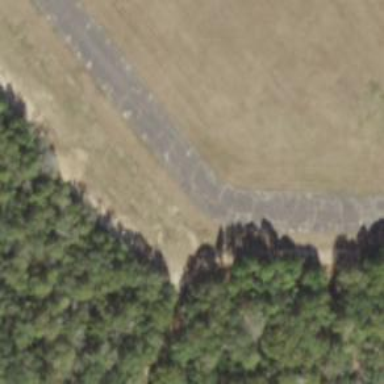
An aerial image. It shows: Asphalt taxiway at the airport.